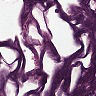
Metastatic tissue present: no